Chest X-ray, AP view. Patient: 68 years old, sex M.
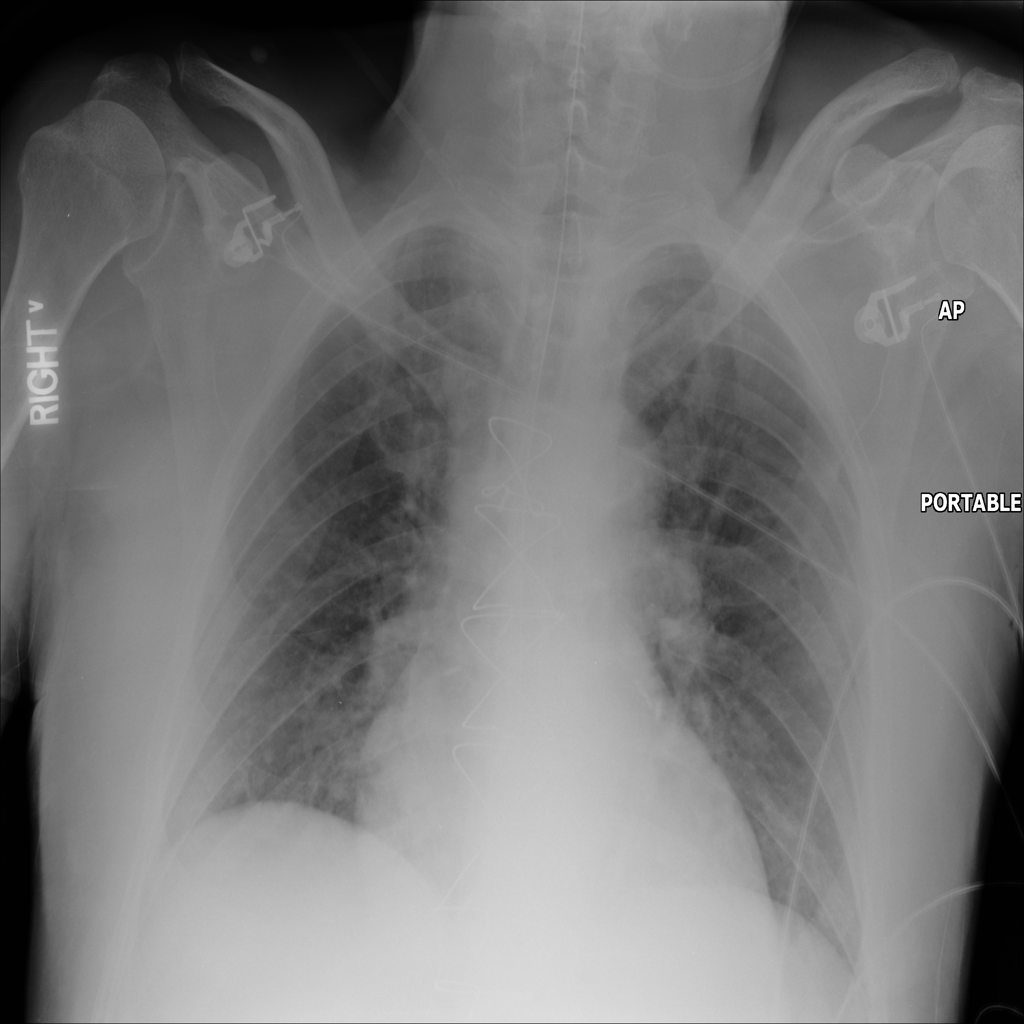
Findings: No Finding